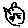
Label: cat